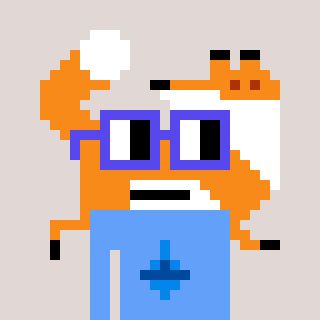
a pixel art character with square blue glasses, a fox-shaped head and a blue-colored body on a warm background